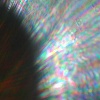
Label: sunburn